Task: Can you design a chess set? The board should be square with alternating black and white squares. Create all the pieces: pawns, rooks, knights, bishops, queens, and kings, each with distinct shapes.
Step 1301:
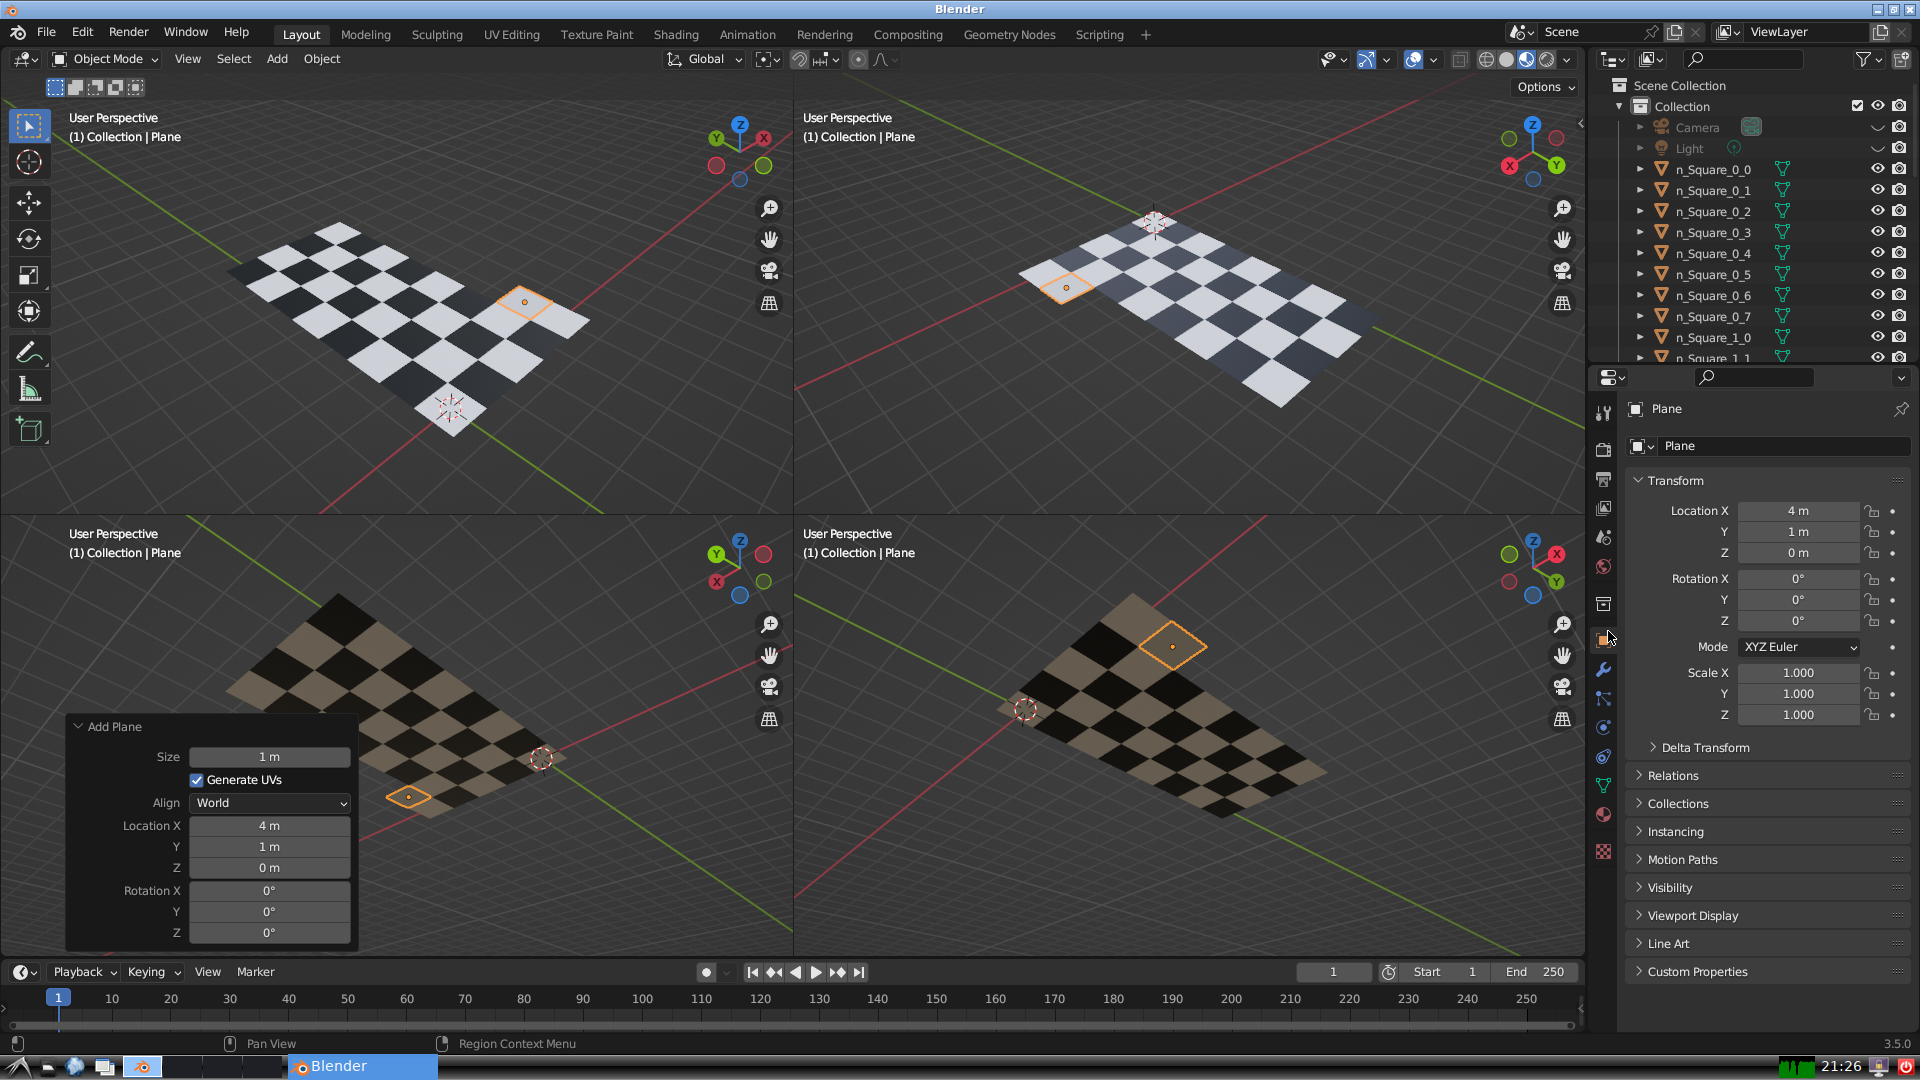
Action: {"mouse_move": [1732, 445]}